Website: home-depot
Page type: review-order
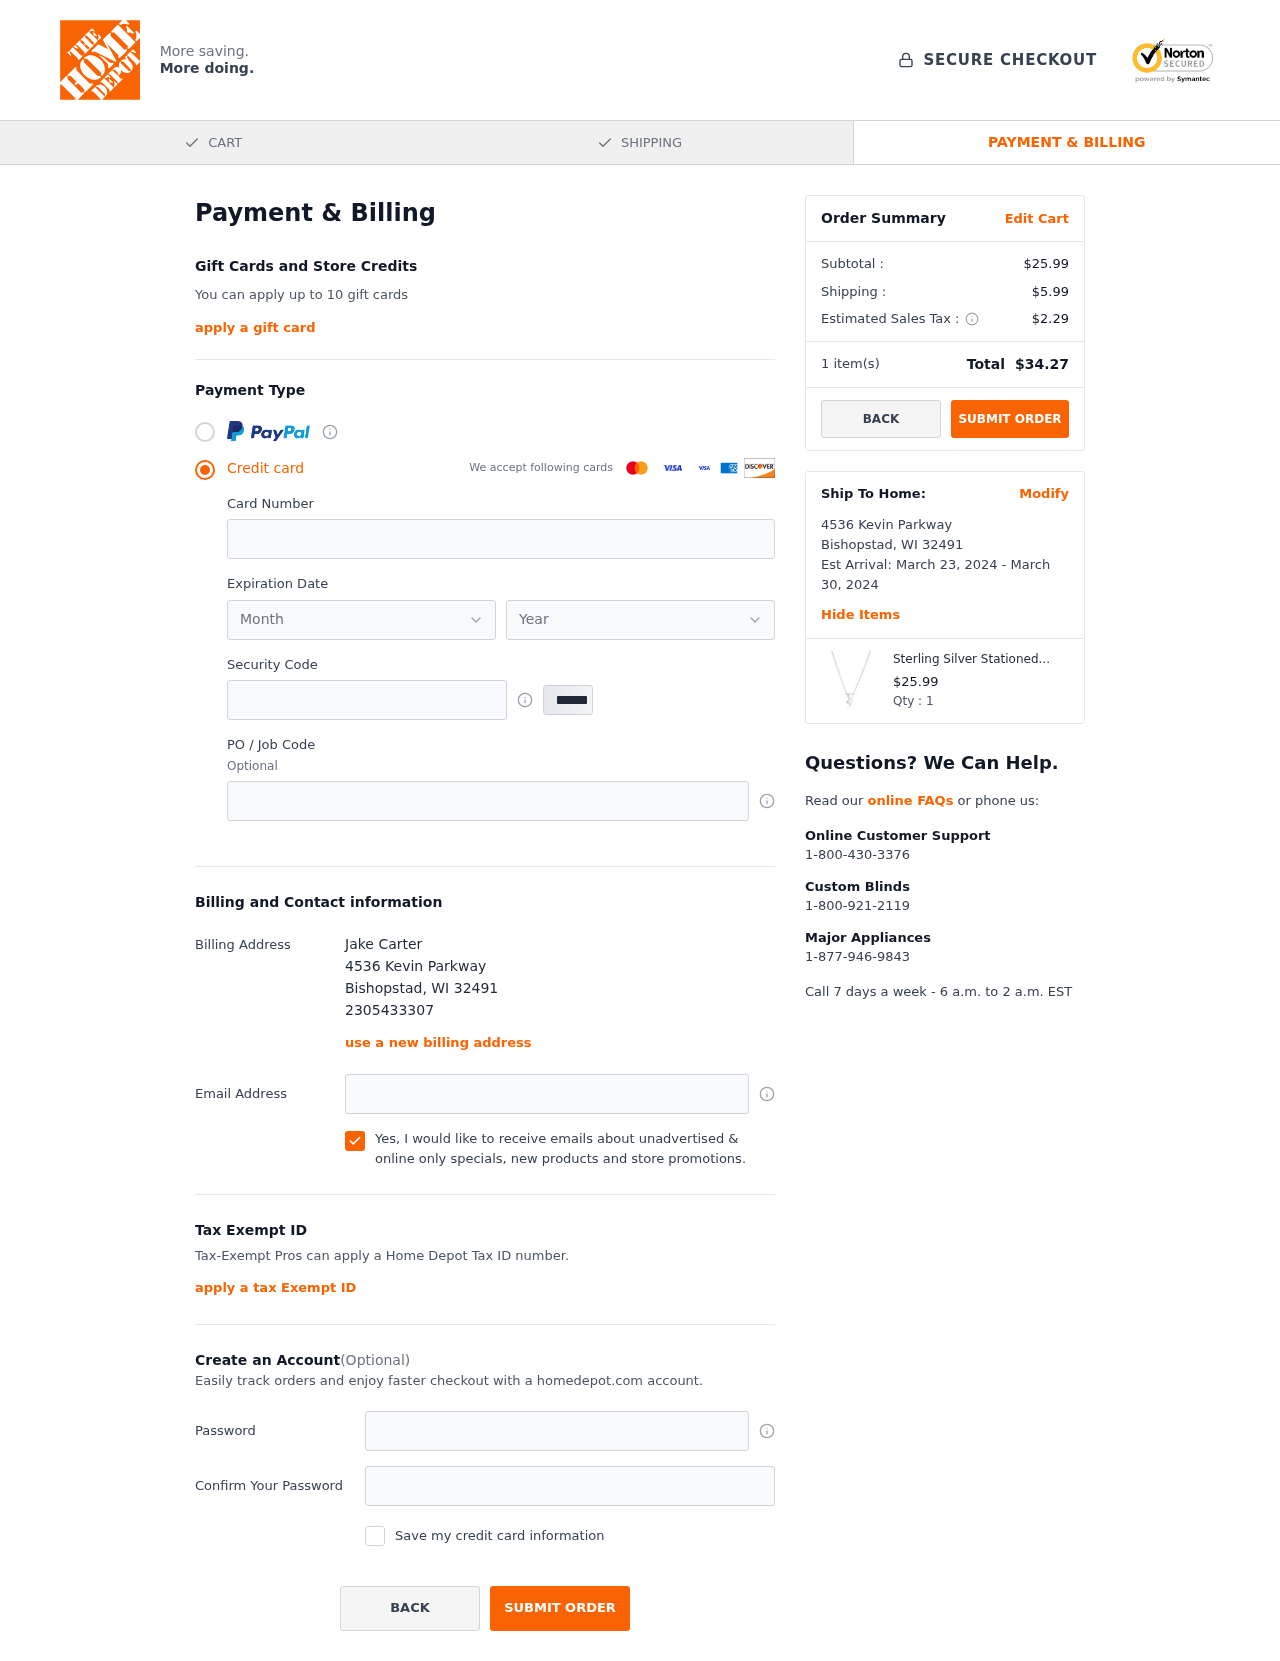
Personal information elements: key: PII_CARD_EXPIRY_MONTH
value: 01
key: PII_CARD_EXPIRY_YEAR
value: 30
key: PII_CITY
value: Bishopstad
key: PII_FULLNAME
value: Jake Carter
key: PII_PHONE
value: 2305433307
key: PII_POSTCODE
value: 32491
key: PII_STATE_ABBR
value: WI
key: PII_STREET
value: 4536 Kevin Parkway
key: PII_CARD_NUMBER
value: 6011 2186 2867 6423
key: PII_CARD_CVV
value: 250
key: PII_JOB_CODE
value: JOB-1122
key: PII_EMAIL
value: jakecarter@hotmail.com
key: PII_POSTCODE_FULL
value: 32491
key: PII_POSTCODE_NUMERIC
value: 32491
Product elements: key: PRODUCT1_NAME
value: Sterling Silver Stationed Mini State New Jersey Pendant Necklace, 17"+2.5" Extender
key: PRODUCT1_PRICE
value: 25.99
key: PRODUCT1_QUANTITY
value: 1
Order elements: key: ORDER_SUBTOTAL
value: $25.99
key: ORDER_SHIPPING_COST
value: $5.99
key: ORDER_TAX
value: $2.29
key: ORDER_NUM_ITEMS
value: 1
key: ORDER_TOTAL
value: $34.27
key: ORDER_SHIPPING_DATE
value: March 23, 2024
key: ORDER_DELIVERY_DATE
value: March 30, 2024